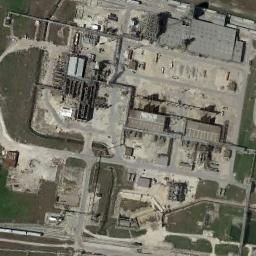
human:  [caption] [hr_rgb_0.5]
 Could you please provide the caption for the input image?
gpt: In an industrial area, There are factories, Roads and some open-air machinery and equipment, Pipelines, Etc , And green belts .

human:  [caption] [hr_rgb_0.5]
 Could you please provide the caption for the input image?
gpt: The buildings in the industrial area are juxtaposed .

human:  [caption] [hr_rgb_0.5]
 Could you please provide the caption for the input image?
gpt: There are many houses of different shapes and sizes in the industrial zone .

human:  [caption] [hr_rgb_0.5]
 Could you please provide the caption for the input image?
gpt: The industrial area with lots of industrial equipment and several workshops is surrounded by lawns .

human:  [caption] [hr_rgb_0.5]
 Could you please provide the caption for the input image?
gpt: There are some gray buildings and green lawns on the industrial area .